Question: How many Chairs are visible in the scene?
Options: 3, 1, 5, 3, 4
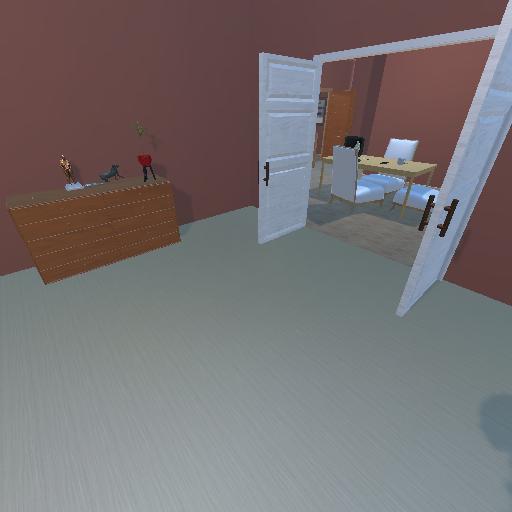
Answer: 3